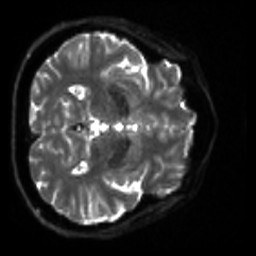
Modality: sbref
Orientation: axial
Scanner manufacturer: siemens
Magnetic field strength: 3 T
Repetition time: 4 s
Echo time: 0.0594 s